Interaction volume radius: 5 \u00c5
Interaction volume height: 40 \u00c5
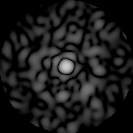
Disorder parameter: 0.8255